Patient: sex M, age 60
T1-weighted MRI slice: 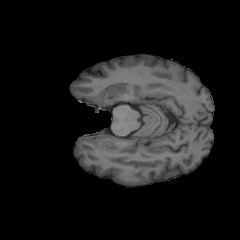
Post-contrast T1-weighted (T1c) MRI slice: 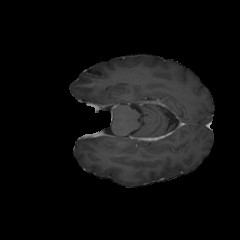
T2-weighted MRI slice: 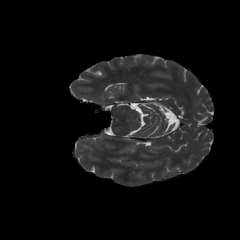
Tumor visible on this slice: no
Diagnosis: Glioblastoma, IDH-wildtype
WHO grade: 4